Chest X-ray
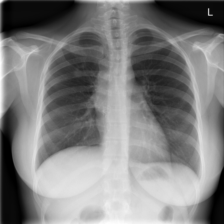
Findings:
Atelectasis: negative
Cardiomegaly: negative
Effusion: negative
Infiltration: negative
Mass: positive
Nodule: negative
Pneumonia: negative
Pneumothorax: negative
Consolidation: negative
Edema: negative
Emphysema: negative
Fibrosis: negative
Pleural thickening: negative
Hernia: negative